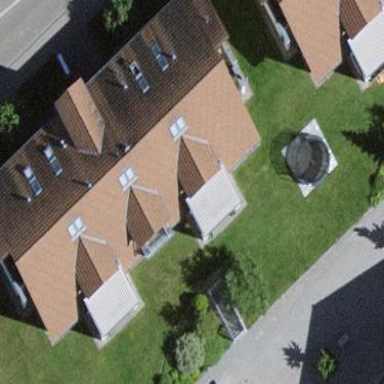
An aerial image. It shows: Gabled roof on residential building.